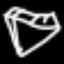
Label: diamond